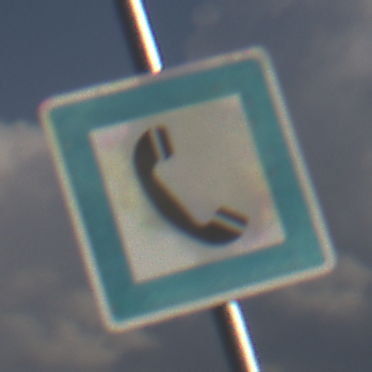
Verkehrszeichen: Fernsprecher
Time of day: MorningAfternoon
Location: Outdoor (Nature)
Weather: PartlyCloudy
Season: NotSpecified
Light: Natural